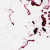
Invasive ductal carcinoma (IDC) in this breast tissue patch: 0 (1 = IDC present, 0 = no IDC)